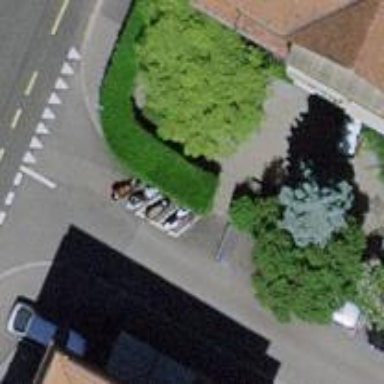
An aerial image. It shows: Diagonal motorcycle parking available on the street side.